Aerial crown-view tile of a tropical tree (Barro Colorado Island, Panama), acquired 20250317:
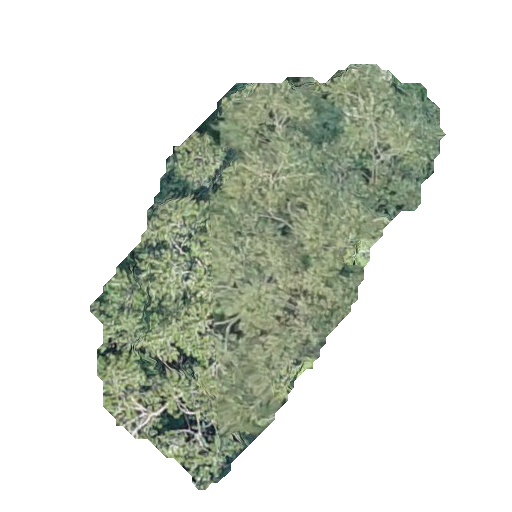
Species: Luehea seemannii
GBIF accepted scientific name: Luehea seemannii
Crown area: 125.338 m²